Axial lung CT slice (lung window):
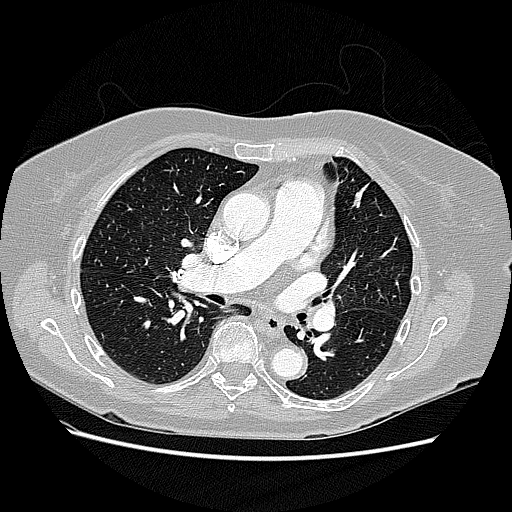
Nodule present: no